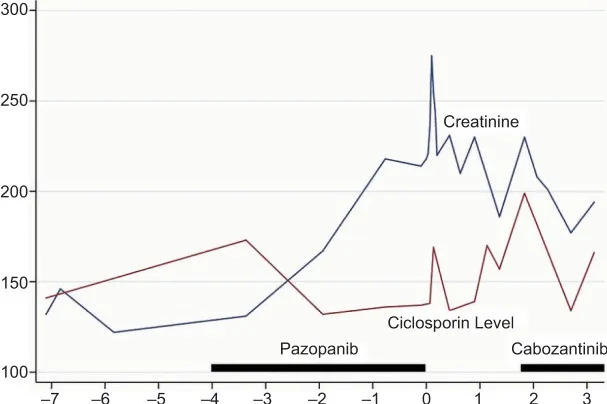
Serum creatinine and trough ciclosporin levels compared against time from admission, and commencement of both pazopanib and cabozantinib.
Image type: pathology (masson_trichrome)